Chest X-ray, PA view. Patient: 57 years old, sex M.
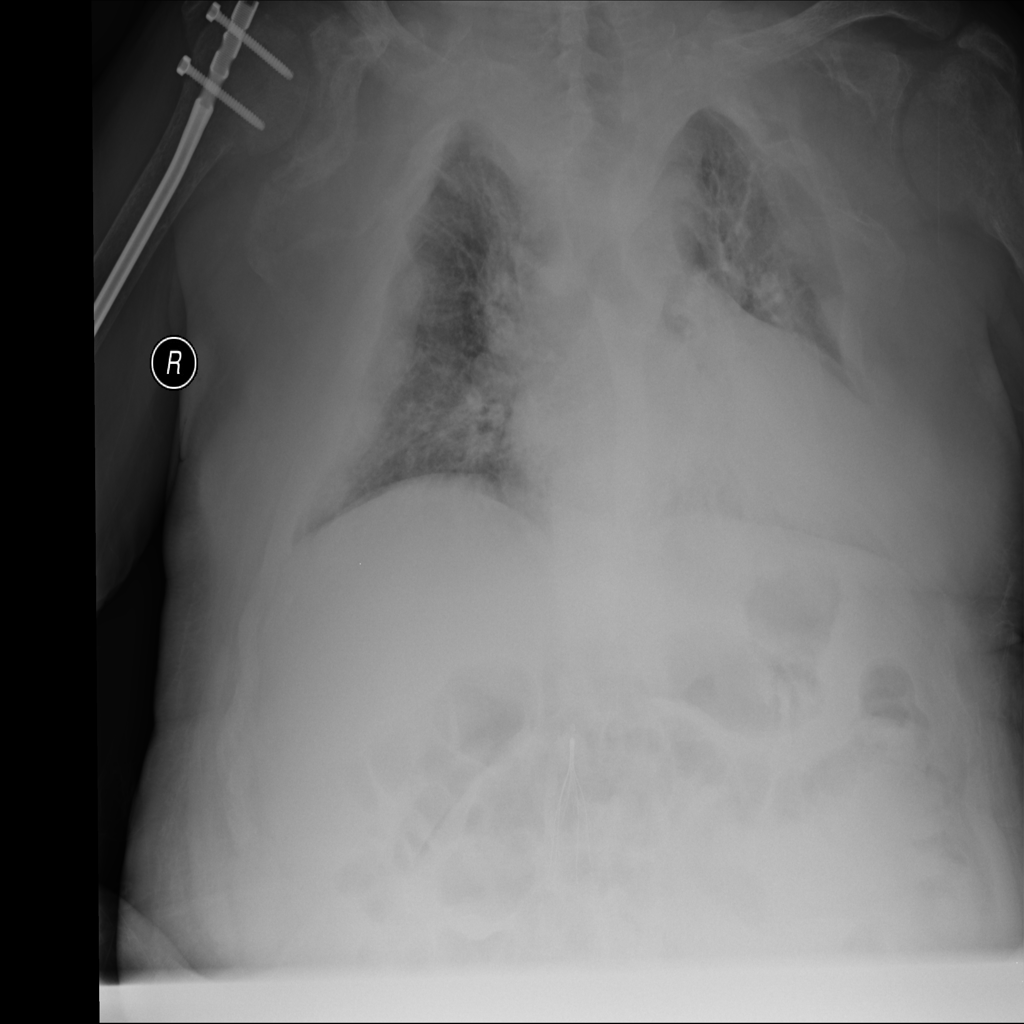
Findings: Cardiomegaly, Effusion